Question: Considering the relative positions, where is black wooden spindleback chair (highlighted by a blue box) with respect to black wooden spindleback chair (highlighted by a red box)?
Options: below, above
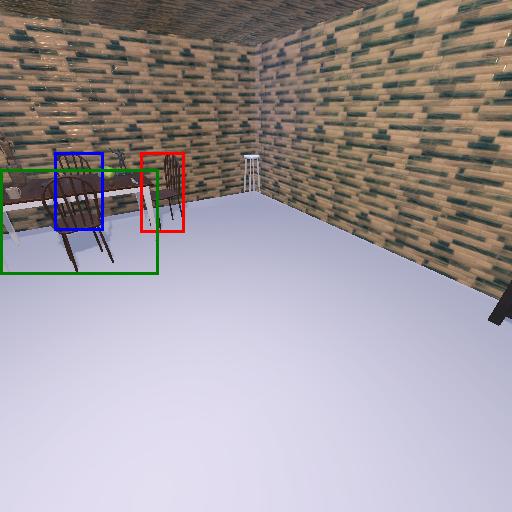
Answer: below